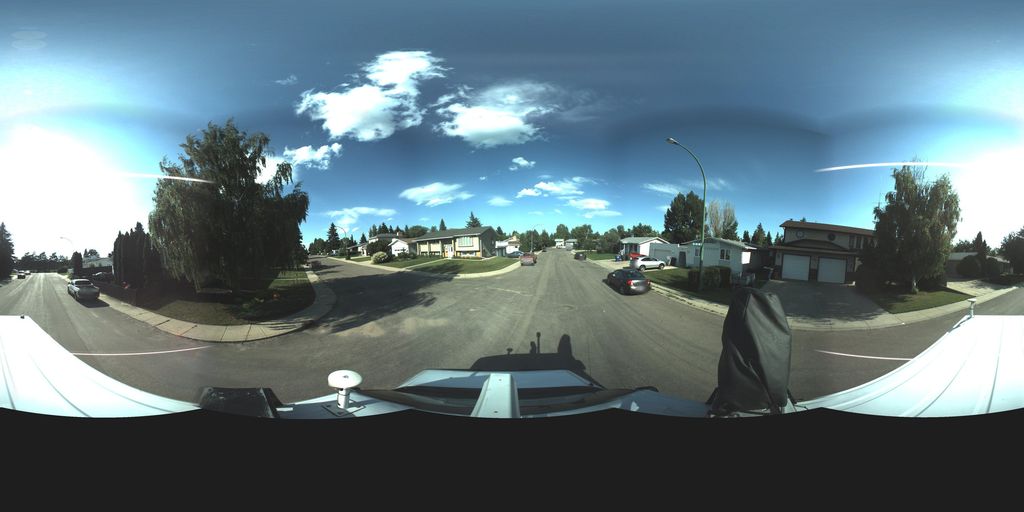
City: saskatoon